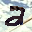
Label: 2